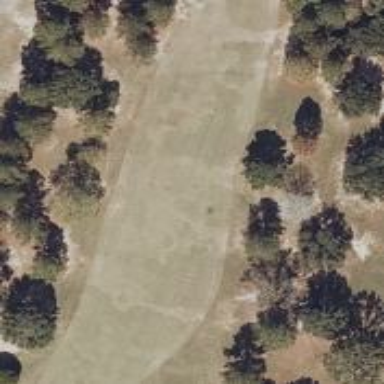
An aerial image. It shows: Golf fairway surrounded by grass.